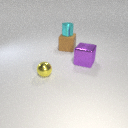
large brown rubber cube below small cyan metal cylinder